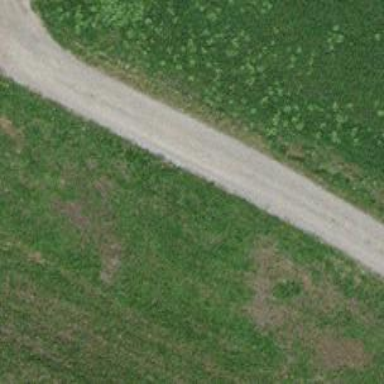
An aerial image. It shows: Track with compacted grade2 surface.